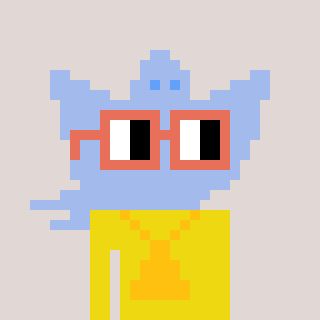
a pixel art character with square orange glasses, a ghost-B-shaped head and a yellow-colored body on a warm background